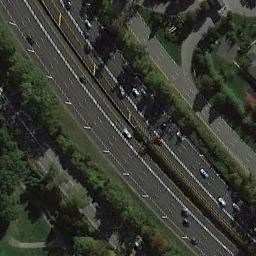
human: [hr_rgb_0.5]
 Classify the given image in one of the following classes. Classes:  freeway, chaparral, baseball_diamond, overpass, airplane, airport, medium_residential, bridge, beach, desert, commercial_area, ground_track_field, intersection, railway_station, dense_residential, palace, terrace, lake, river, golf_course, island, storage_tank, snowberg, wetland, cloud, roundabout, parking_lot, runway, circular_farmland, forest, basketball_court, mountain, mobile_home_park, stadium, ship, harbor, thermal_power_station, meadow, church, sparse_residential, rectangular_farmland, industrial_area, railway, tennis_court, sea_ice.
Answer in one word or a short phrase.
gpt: freeway